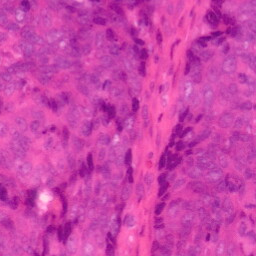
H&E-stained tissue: Colon